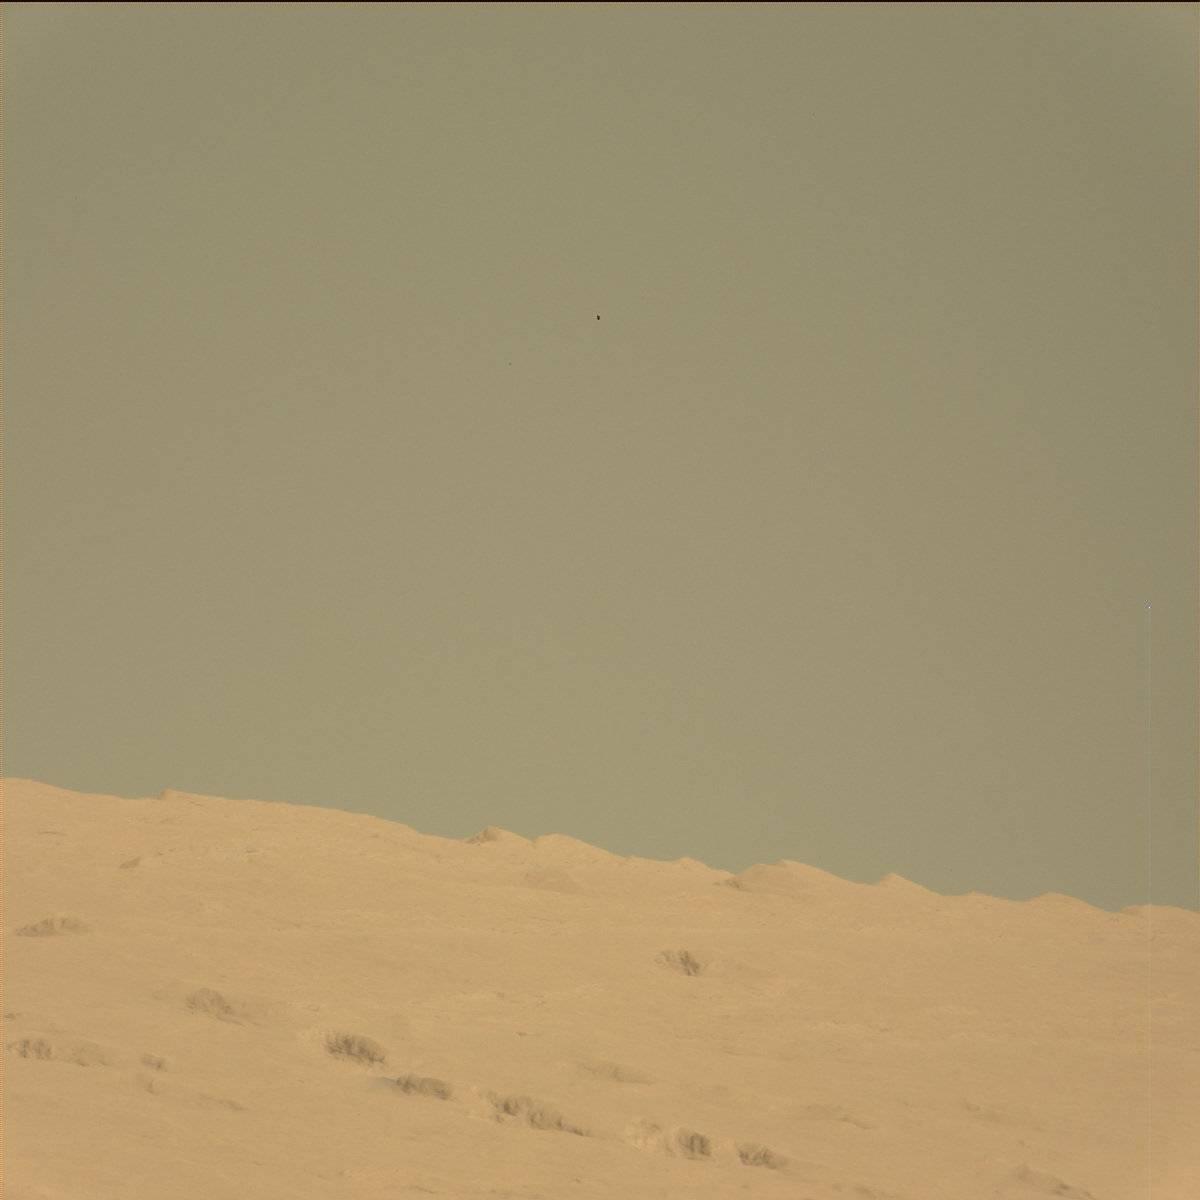
Terrain classes present: Ridge, Sky